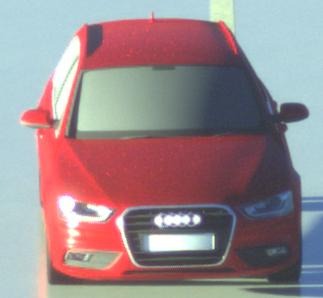
Make: Audi
Model: A4 Avant 1.8 TFSI
Detailed model: A4 (B8) Avant
Model produced from: 2012/02
Model produced until: 2015/04
Doors: 5
Color: red
Road condition: wet road
Daytime: sunrise or sunset
Contrast: low contrast